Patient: sex F, age 68
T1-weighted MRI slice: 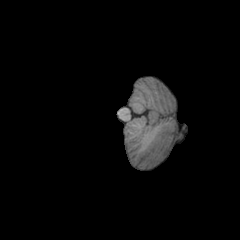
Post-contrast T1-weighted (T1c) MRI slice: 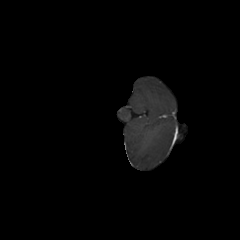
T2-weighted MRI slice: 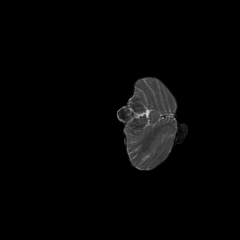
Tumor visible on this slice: no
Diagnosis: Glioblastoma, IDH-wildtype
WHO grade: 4